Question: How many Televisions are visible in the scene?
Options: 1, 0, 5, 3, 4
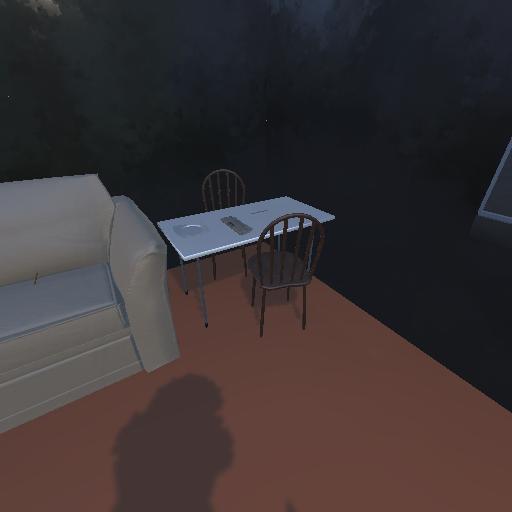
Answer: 1